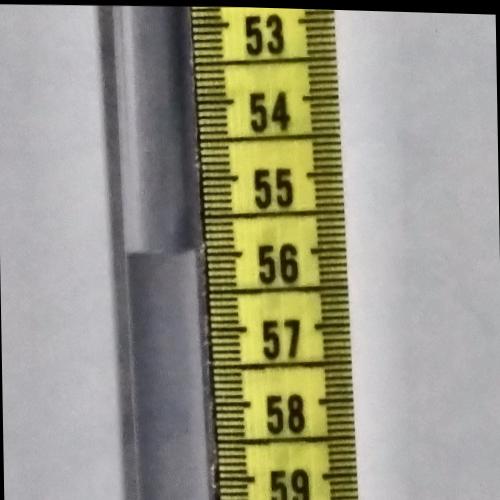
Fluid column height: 55.9 cm